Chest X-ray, PA view. Patient: 50 years old, sex F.
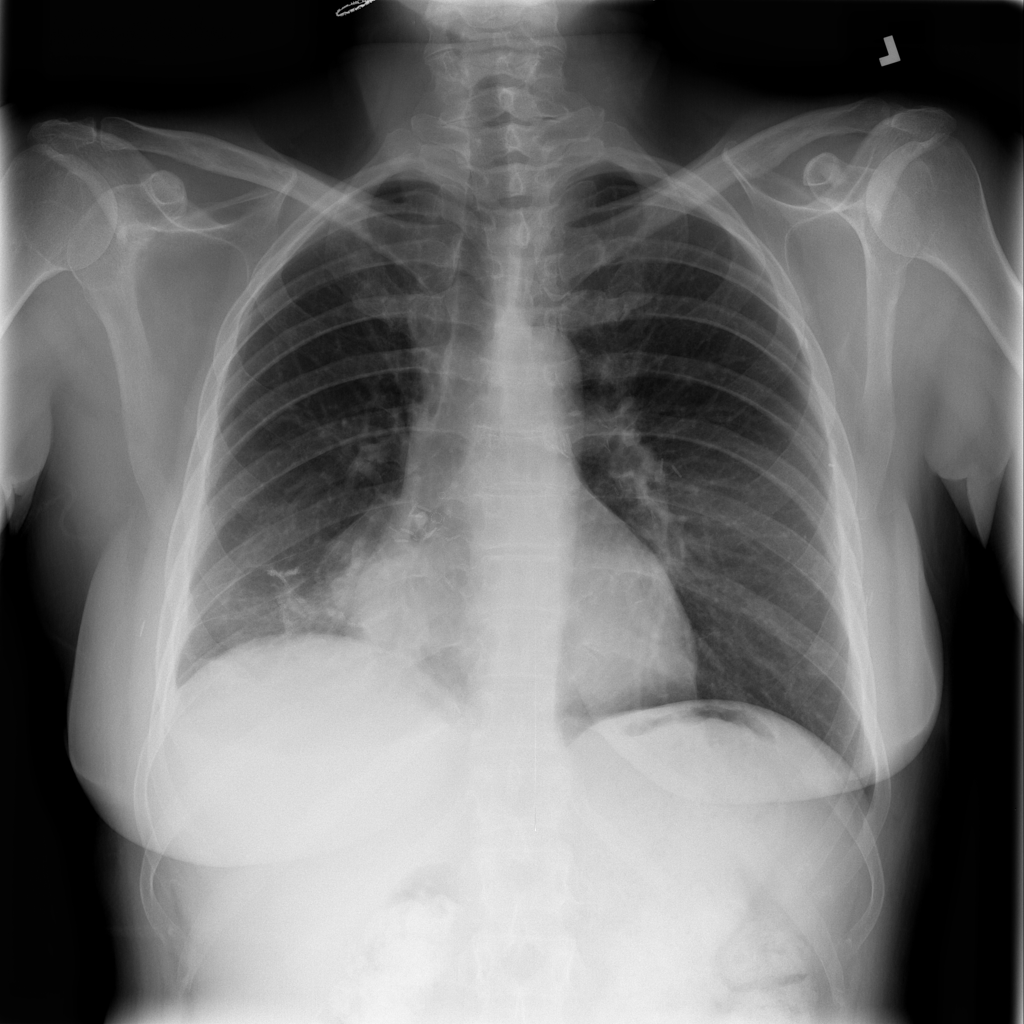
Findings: Atelectasis, Infiltration, Mass